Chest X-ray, AP view. Patient: 38 years old, sex F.
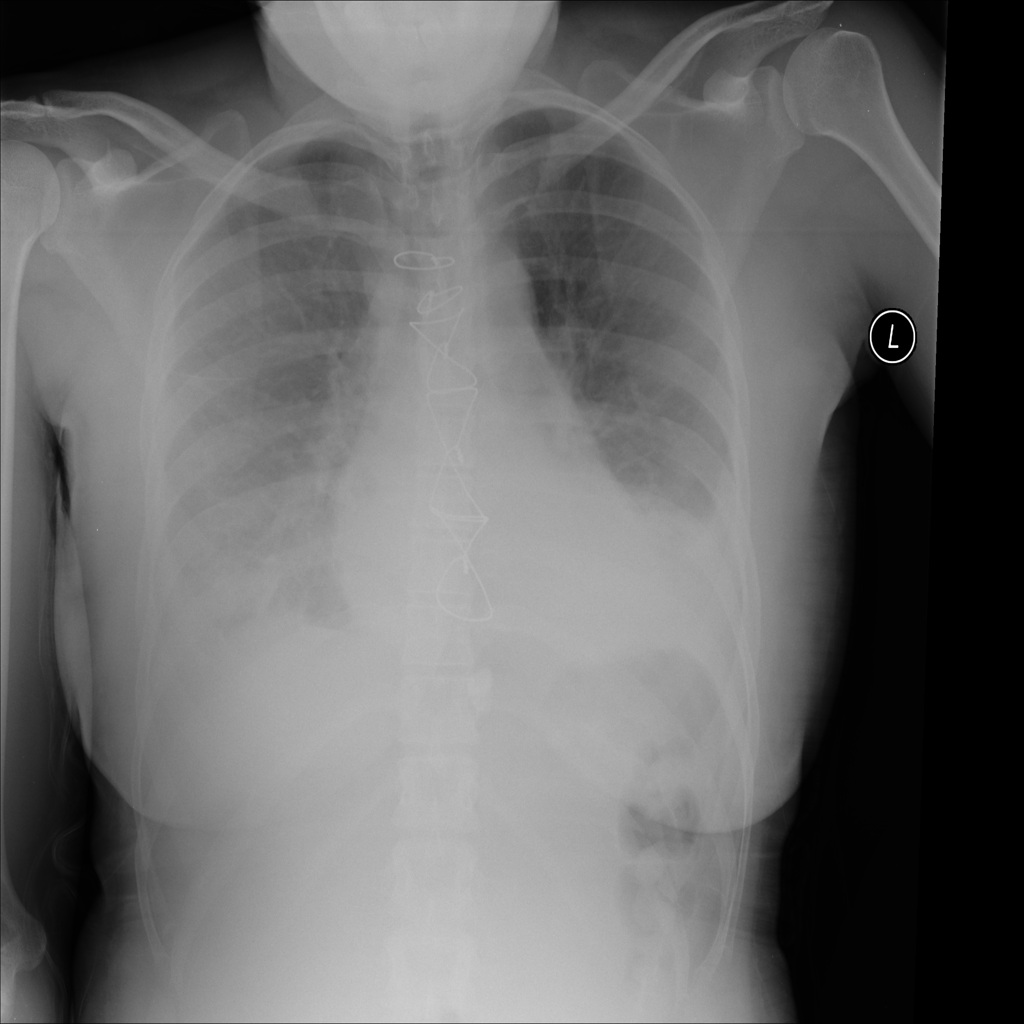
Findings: Pneumonia